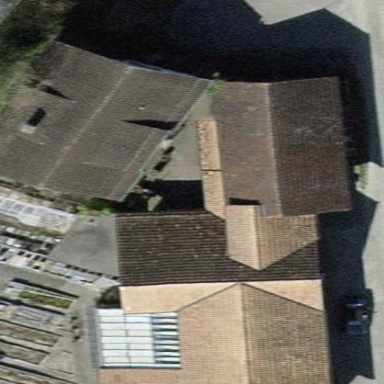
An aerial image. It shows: Detached building with gabled roof.